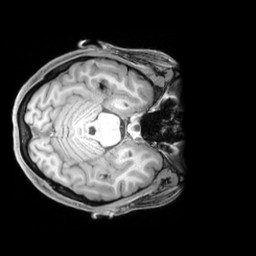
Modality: T1w
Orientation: axial
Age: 24
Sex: female
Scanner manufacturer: siemens
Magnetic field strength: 3 T
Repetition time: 1.97 s
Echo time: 0.00206 s